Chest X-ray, AP view. Patient: 32 years old, sex F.
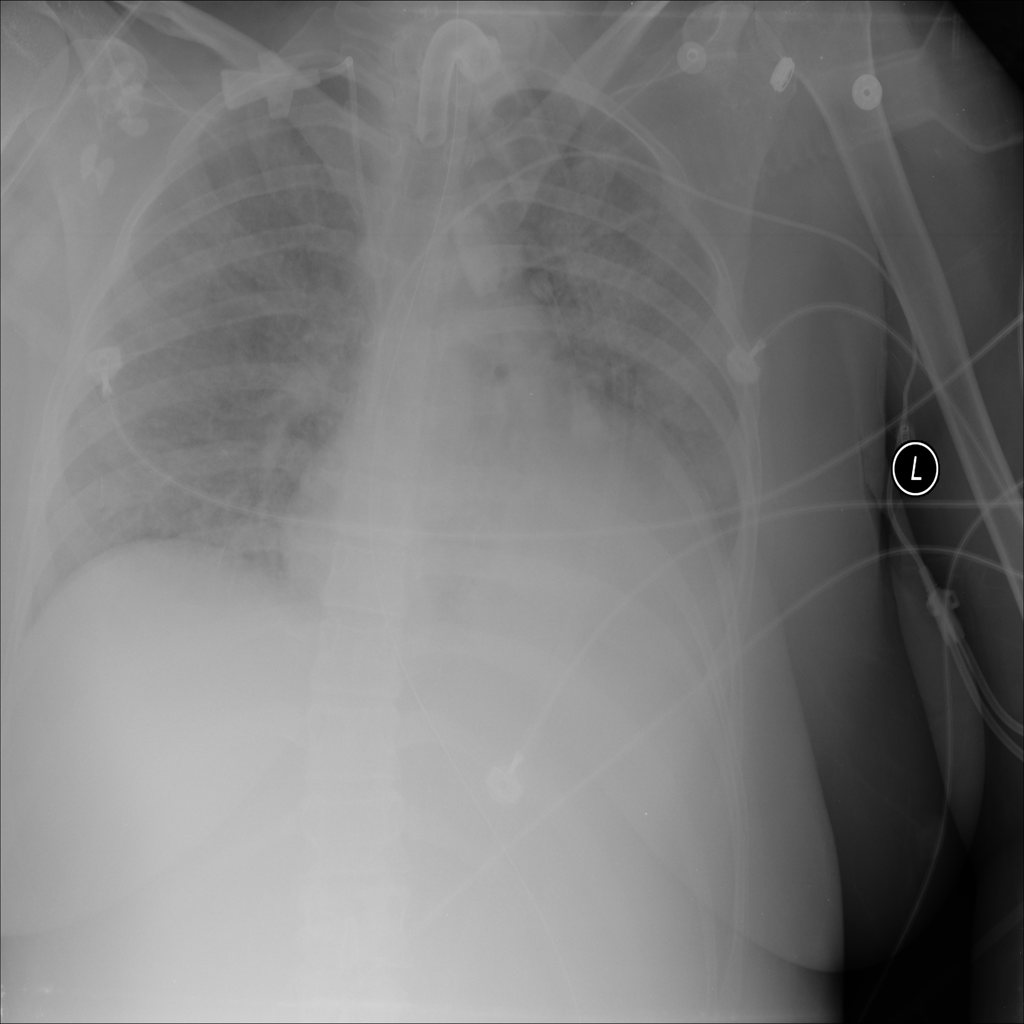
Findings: No Finding